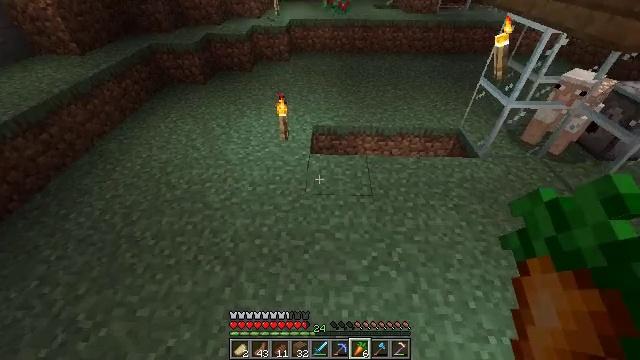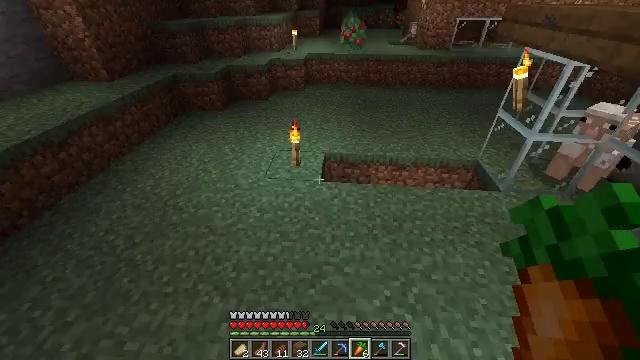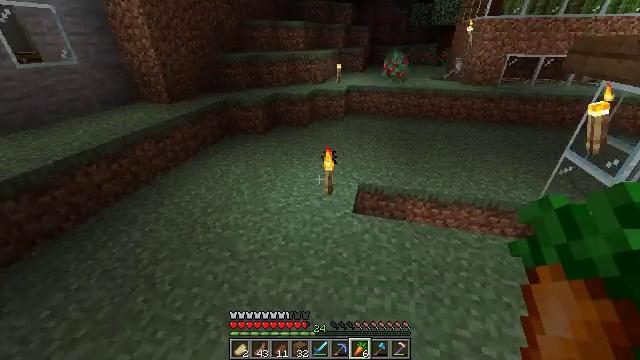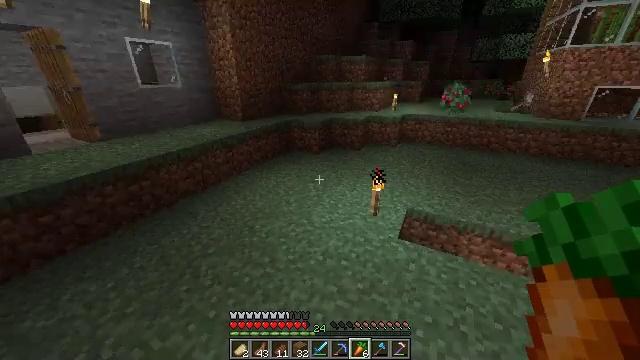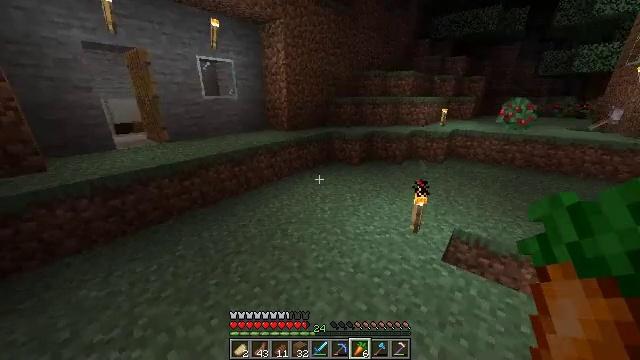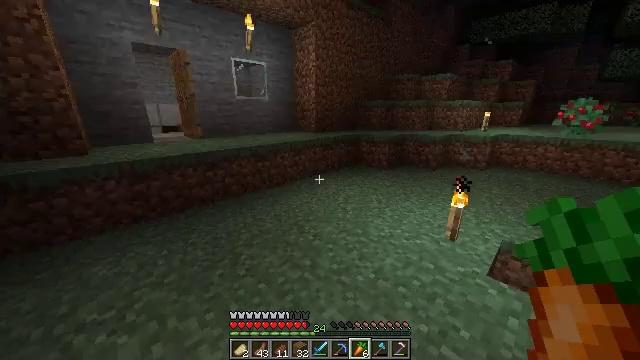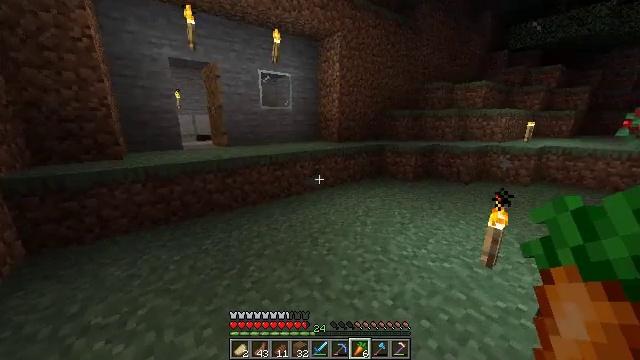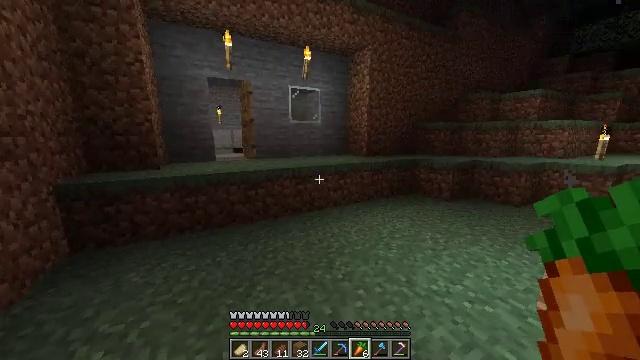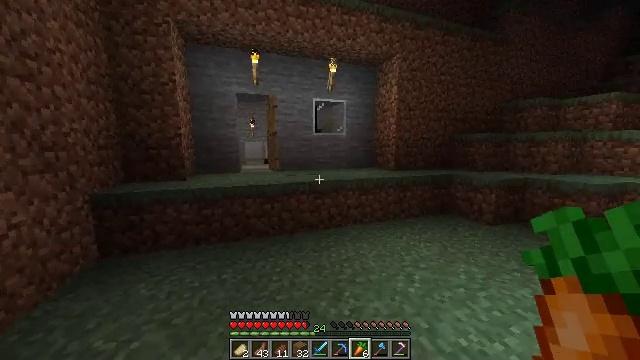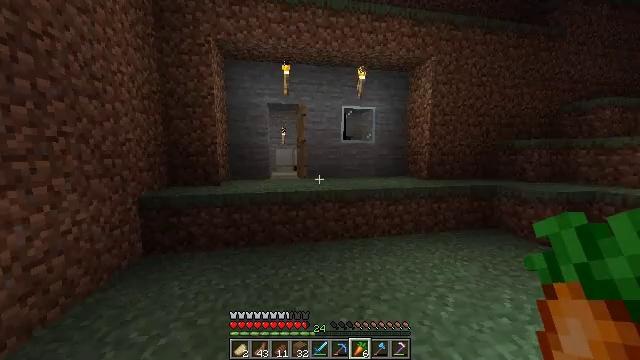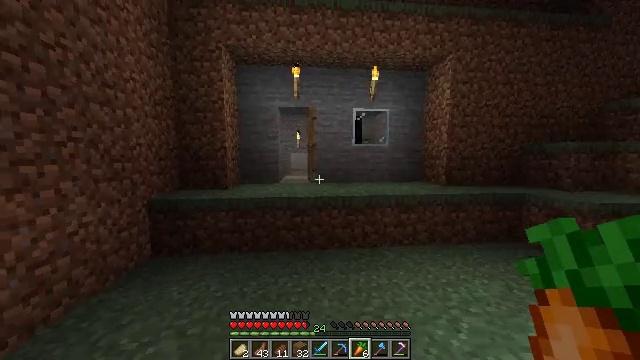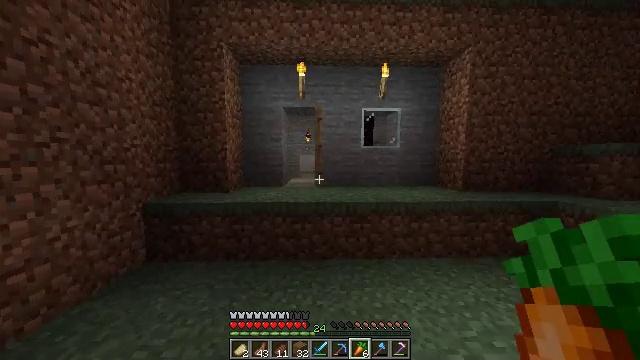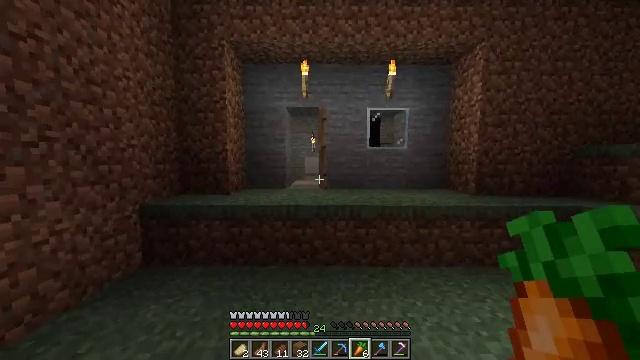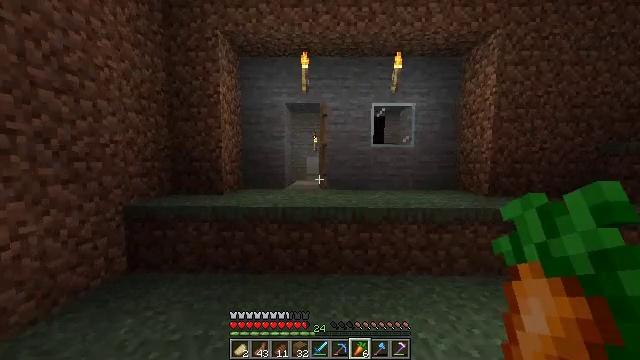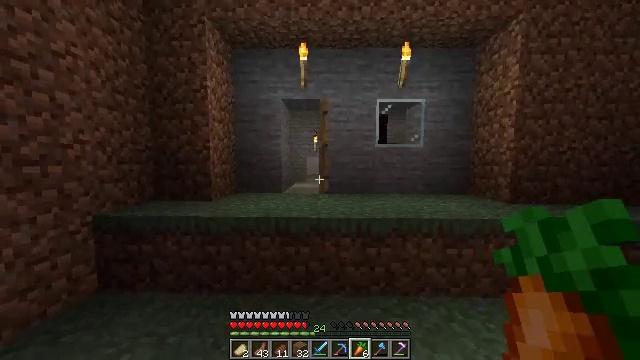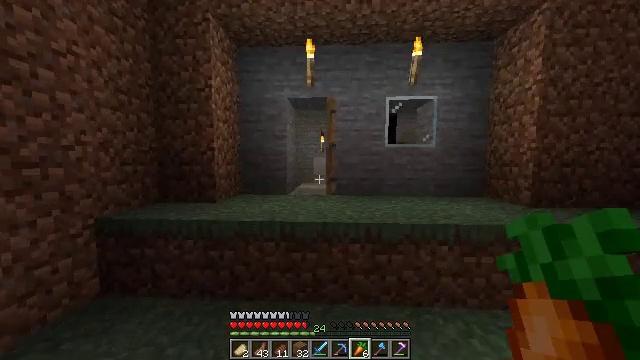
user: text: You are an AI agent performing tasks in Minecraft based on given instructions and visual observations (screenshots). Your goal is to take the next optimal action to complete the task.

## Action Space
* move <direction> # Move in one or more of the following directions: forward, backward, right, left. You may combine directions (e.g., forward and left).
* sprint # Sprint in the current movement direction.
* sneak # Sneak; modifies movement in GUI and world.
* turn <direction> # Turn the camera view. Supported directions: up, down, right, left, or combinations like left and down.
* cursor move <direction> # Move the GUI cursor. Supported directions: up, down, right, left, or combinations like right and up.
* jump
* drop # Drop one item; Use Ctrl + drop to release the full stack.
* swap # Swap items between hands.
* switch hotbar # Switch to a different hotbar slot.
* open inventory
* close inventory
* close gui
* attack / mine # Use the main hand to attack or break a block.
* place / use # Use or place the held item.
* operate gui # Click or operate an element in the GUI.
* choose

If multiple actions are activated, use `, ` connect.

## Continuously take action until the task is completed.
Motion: motion action
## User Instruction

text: Open the crafting table and craft stone stairs.
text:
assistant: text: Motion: move forward, sprint, turn left and up
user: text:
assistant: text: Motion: move forward, sprint, turn left and up
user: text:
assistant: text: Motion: move forward, sprint, turn left and up
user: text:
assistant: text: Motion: move forward, sprint, turn left and up
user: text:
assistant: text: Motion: move forward, turn left and up
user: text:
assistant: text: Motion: move forward and move right, turn left and up
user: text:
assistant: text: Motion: move forward and move right, turn left and up
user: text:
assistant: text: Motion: move forward and move right, turn left and up
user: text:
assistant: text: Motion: move forward and move right, sprint, turn left and up
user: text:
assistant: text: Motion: move forward, sprint, turn left
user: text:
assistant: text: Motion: move forward, sprint, turn left
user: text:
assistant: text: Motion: move forward, sprint, turn left
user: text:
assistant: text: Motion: move forward
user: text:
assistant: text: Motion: move forward
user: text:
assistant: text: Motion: move forward, turn left
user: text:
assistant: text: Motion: move forward, turn left
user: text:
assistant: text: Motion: move forward, turn left, jump
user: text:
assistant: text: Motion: move forward, jump
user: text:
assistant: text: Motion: move forward, turn left, jump
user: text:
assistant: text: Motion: move forward, turn left, jump
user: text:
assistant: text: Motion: move forward, jump
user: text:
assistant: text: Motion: move forward, turn left, jump
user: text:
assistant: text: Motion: move forward, turn left, jump
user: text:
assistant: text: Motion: move forward
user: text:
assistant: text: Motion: move forward, turn down
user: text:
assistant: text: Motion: move forward, sprint, turn down
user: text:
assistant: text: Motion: move forward, sprint, turn down
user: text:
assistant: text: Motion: move forward, sprint, turn right and down
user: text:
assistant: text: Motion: move forward, sprint, turn right and down
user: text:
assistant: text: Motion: move forward, sprint, turn right and down